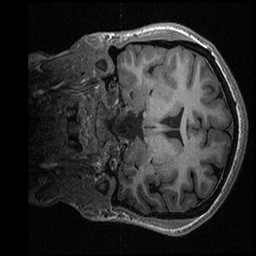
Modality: T1w
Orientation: coronal
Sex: female
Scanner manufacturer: ge
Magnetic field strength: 3 T
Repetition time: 0.0064 s
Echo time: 0.00281 s